Interaction volume radius: 5 \u00c5
Interaction volume height: 40 \u00c5
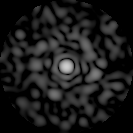
Disorder parameter: 0.8634